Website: home-depot
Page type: cart
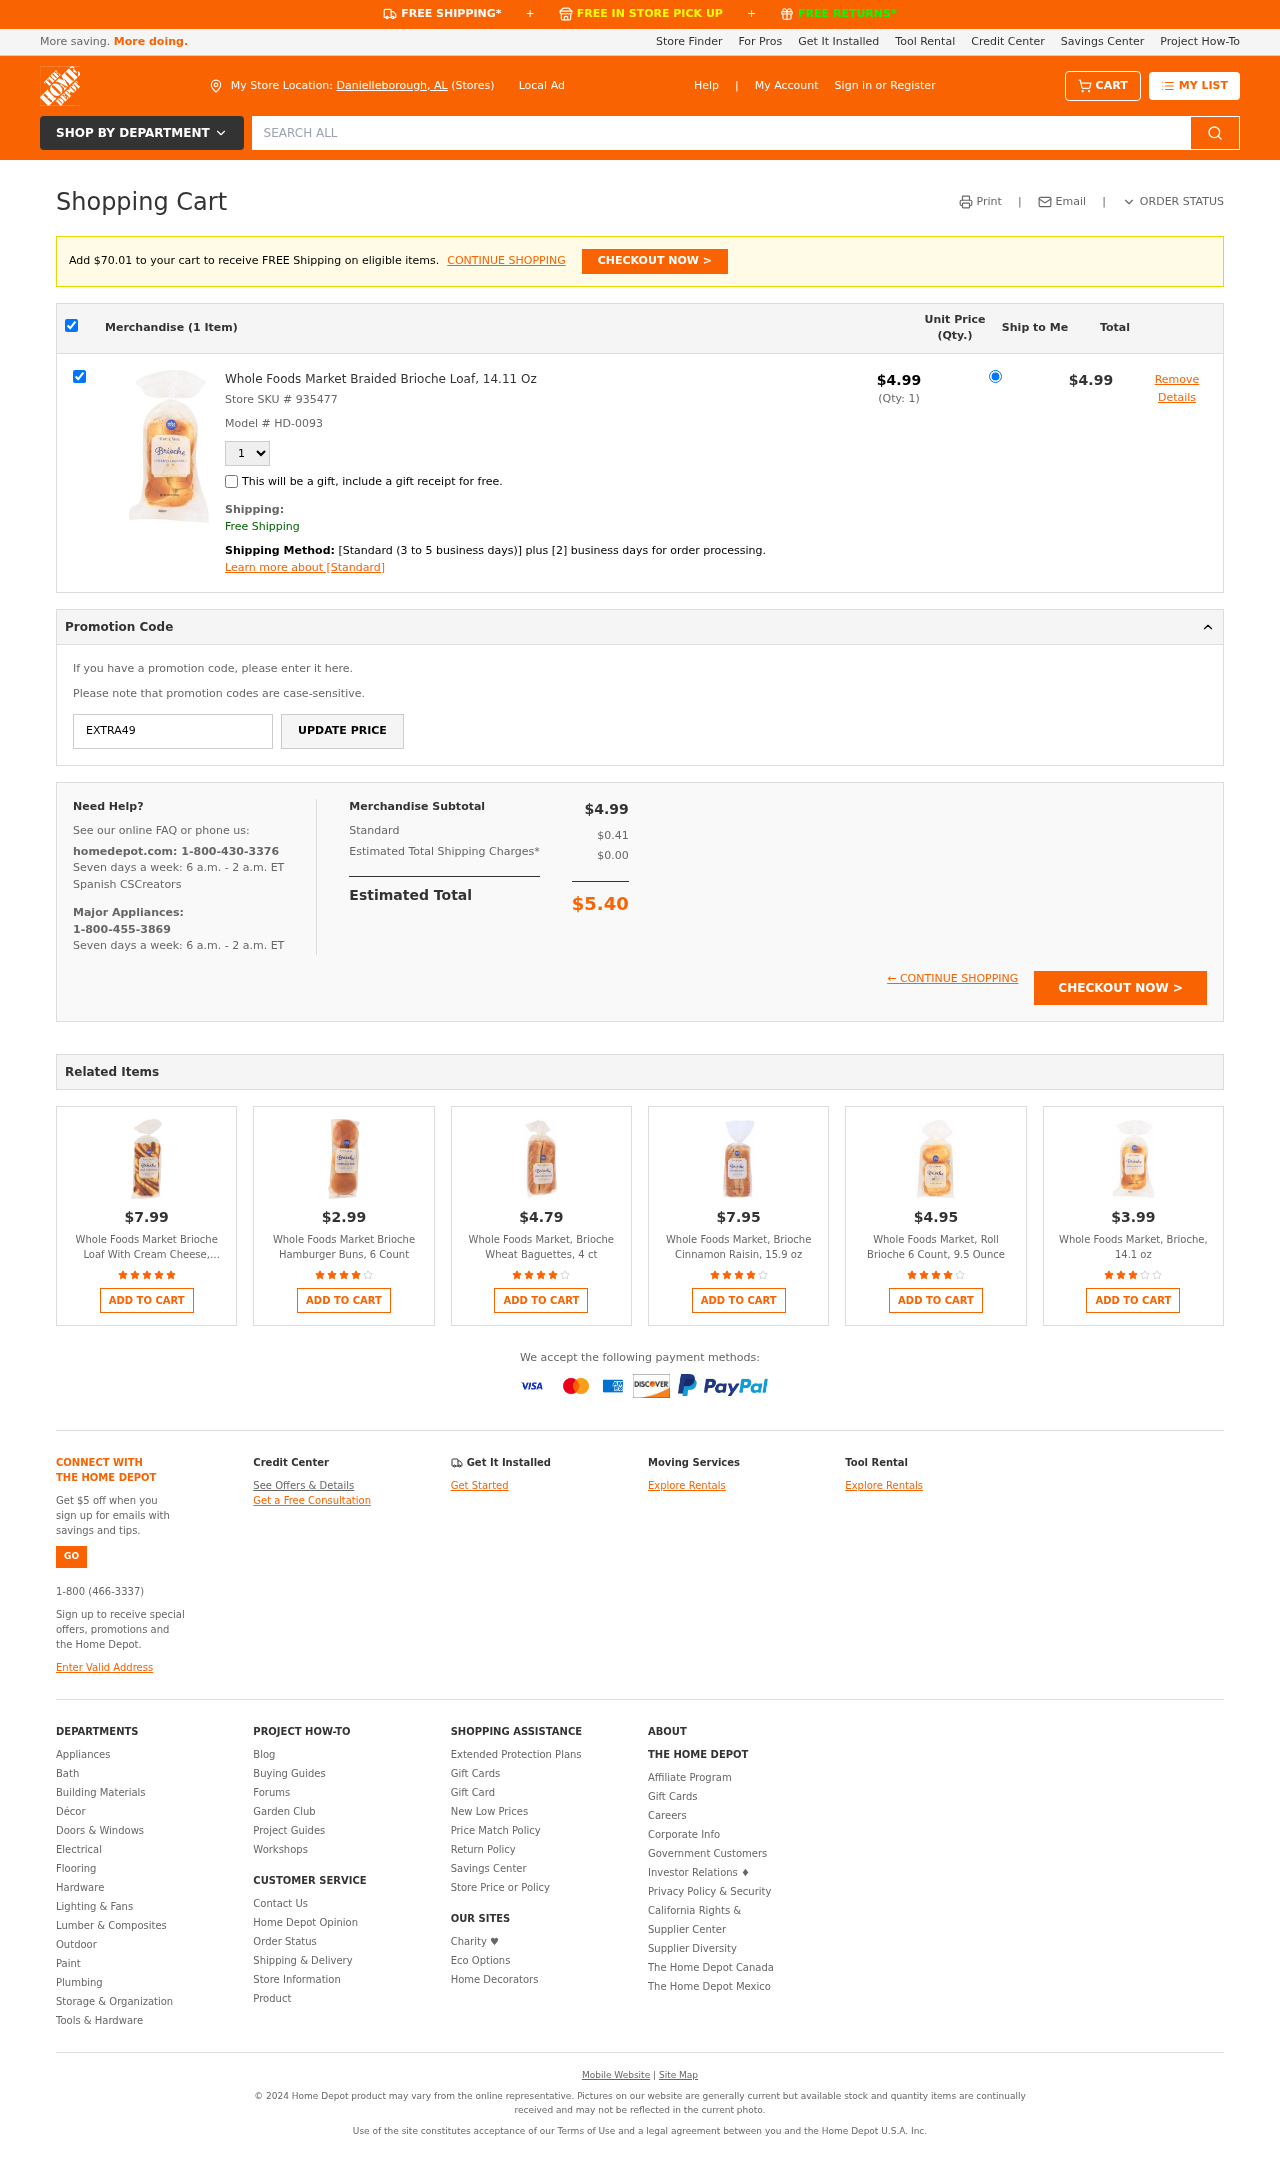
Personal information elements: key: PII_CITY_STATE
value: Danielleborough, AL
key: PII_PROMO_CODE
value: EXTRA49
Product elements: key: PRODUCT1_NAME
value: Whole Foods Market Braided Brioche Loaf, 14.11 Oz
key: PRODUCT1_PRICE
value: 4.99
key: PRODUCT1_QUANTITY
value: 1
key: PRODUCT2_NAME
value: Whole Foods Market Brioche Loaf With Cream Cheese, 14.11 Oz
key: PRODUCT2_PRICE
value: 7.99
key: PRODUCT2_RATING
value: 4.7
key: PRODUCT3_NAME
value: Whole Foods Market Brioche Hamburger Buns, 6 Count
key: PRODUCT3_PRICE
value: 2.99
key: PRODUCT3_RATING
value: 4.4
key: PRODUCT4_NAME
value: Whole Foods Market, Brioche Wheat Baguettes, 4 ct
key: PRODUCT4_PRICE
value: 4.79
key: PRODUCT4_RATING
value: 3.8
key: PRODUCT5_NAME
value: Whole Foods Market, Brioche Cinnamon Raisin, 15.9 oz
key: PRODUCT5_PRICE
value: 7.95
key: PRODUCT5_RATING
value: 4.3
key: PRODUCT6_NAME
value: Whole Foods Market, Roll Brioche 6 Count, 9.5 Ounce
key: PRODUCT6_PRICE
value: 4.95
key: PRODUCT6_RATING
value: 3.9
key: PRODUCT7_NAME
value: Whole Foods Market, Brioche, 14.1 oz
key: PRODUCT7_PRICE
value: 3.99
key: PRODUCT7_RATING
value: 3.4
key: PRODUCT1_SKU
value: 935477
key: PRODUCT1_MODEL
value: HD-0093
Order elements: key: AMOUNT_TO_FREE_SHIPPING
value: $70.01
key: ORDER_NUM_ITEMS
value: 1
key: ORDER_SUBTOTAL
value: $4.99
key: ORDER_TAX
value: $0.41
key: ORDER_SHIPPING_COST
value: $0.00
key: ORDER_TOTAL
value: $5.40
Search elements: key: HEADER_SEARCH
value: SEARCH ALL